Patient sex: F
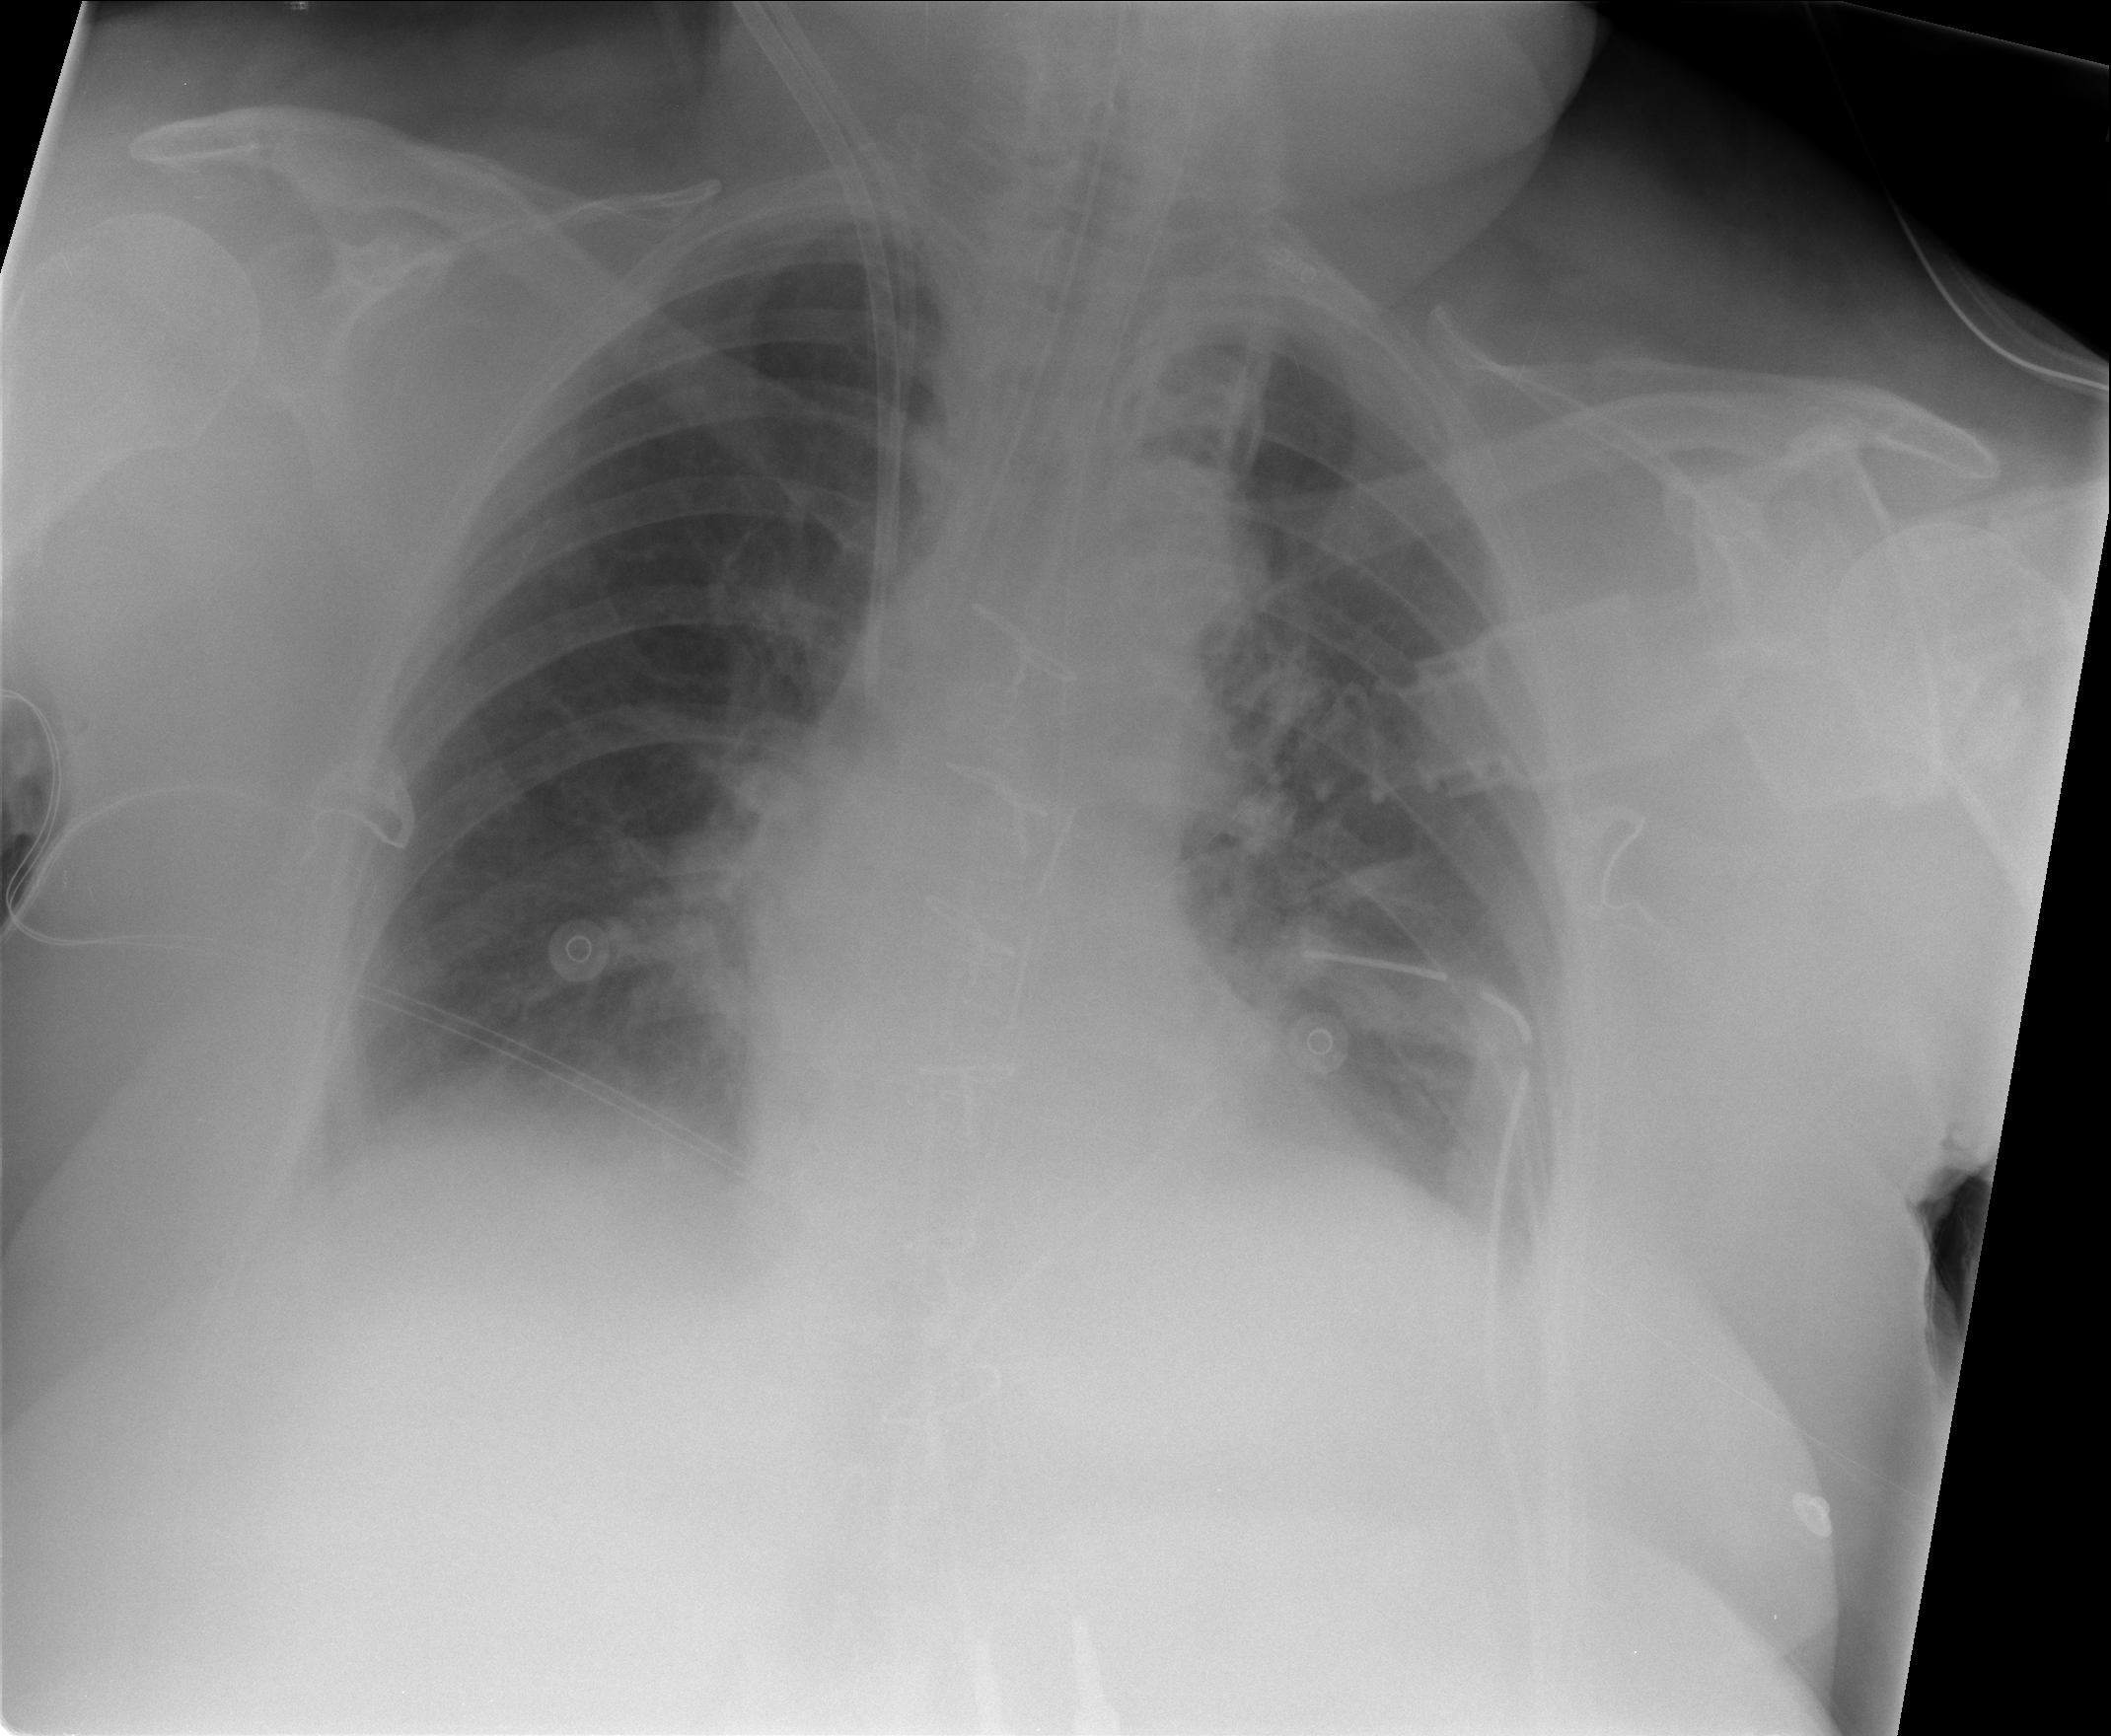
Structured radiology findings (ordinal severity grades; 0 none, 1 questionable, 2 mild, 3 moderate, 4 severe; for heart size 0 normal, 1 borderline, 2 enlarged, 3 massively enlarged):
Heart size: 0
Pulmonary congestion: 0
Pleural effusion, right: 2
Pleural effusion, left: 0
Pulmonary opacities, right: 0
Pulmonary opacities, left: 0
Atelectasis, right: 2
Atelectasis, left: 0